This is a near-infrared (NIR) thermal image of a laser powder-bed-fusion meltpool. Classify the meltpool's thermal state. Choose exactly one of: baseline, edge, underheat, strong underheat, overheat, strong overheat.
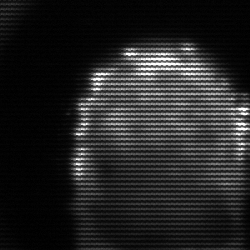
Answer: baseline